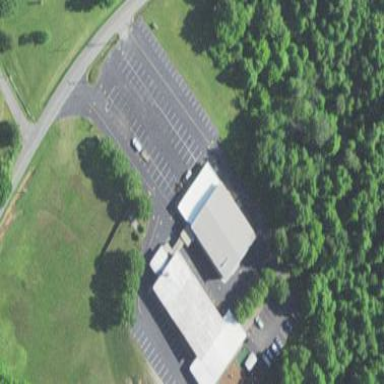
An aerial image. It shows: Building that serves as place of worship.